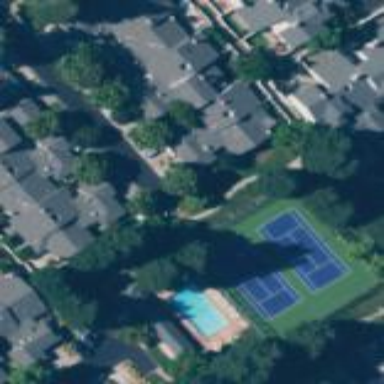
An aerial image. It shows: Tennis court on pitch.